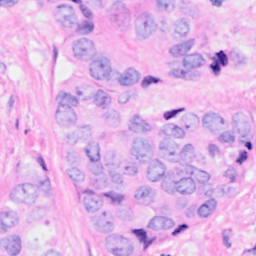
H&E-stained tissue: Breast